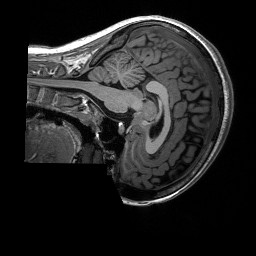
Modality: T1w
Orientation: sagittal
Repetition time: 8 s
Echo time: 0.066 s